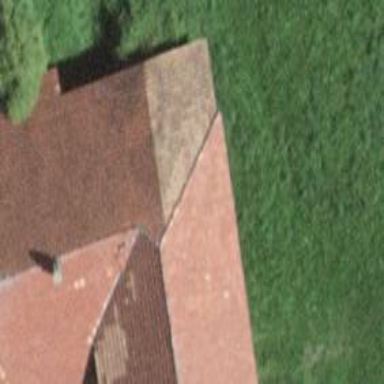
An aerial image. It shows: Farm building.